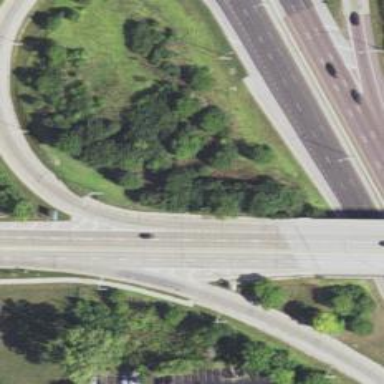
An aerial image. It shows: Primary highway.